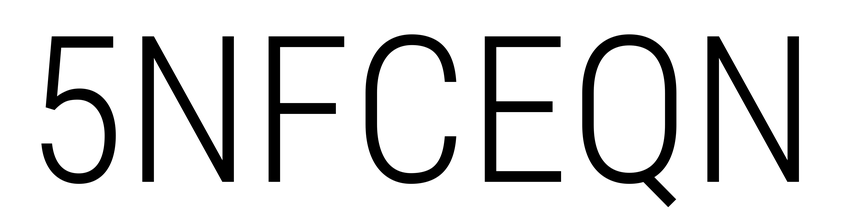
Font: Roboto_Condensed_Light